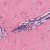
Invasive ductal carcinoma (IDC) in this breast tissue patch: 0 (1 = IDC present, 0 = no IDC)